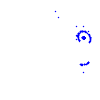
Particle: kaon